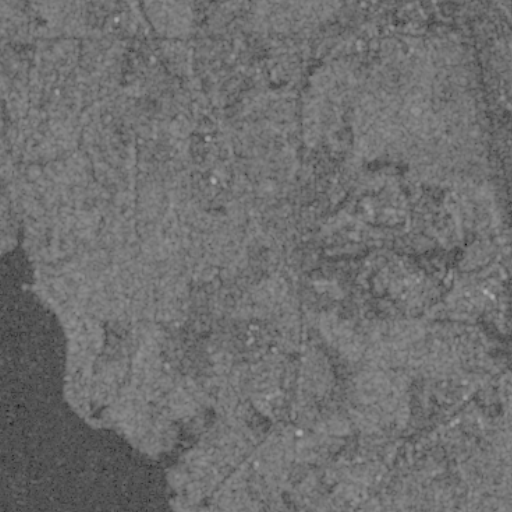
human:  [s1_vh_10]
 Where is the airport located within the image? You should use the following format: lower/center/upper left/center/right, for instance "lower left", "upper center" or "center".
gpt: The airport is located in the upper right of the image.
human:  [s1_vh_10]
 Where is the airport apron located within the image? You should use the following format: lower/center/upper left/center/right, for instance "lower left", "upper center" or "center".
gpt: The airport apron is located in the upper right of the image.
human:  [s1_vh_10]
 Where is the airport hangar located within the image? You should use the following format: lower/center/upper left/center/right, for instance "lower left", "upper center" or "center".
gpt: The airport hangar is located in the upper right of the image.
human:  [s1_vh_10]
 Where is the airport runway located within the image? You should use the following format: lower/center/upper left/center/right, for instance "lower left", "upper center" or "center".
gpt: The airport runway is located in the upper right of the image.
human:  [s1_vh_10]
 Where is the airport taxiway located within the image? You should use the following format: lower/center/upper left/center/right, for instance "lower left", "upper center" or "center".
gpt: The airport taxiway is located in the upper right of the image.
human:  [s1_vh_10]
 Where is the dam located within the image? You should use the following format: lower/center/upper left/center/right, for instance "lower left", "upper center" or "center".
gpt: The dam is located in the lower center of the image.
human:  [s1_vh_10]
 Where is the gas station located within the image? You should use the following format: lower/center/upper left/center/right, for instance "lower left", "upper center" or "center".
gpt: The gas station is located in the upper right of the image.
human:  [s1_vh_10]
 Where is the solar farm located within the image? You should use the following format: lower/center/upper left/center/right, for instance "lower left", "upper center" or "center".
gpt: The solar farm is located in the upper right of the image.
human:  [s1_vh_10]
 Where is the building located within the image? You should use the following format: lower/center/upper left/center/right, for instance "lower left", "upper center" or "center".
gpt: The building is located in the upper right of the image.
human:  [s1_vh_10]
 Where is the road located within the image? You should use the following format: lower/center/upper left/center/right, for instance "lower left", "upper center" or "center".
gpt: There is no road in the image.

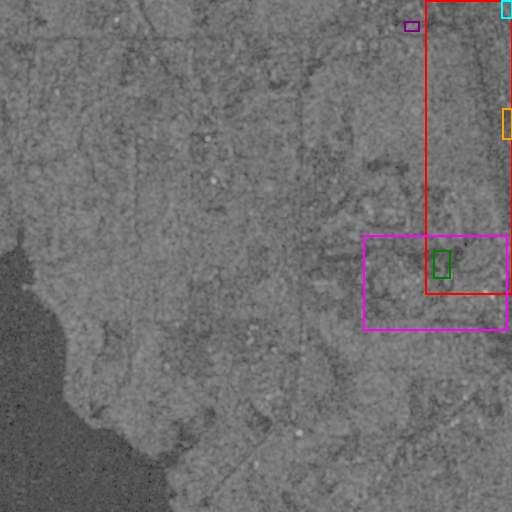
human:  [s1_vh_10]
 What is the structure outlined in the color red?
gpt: The structure outlined in red is an airport.
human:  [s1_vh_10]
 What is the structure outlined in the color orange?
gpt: The structure outlined in orange is an airport apron.
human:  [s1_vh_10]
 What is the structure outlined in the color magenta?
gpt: The structure outlined in magenta is a park.
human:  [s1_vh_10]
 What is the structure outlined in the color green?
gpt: The structure outlined in green is a parking lot.
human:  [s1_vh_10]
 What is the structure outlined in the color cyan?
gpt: The structure outlined in cyan is a solar farm.
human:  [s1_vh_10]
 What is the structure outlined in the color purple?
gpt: The structure outlined in purple is a building.
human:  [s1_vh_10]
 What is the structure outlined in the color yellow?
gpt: There is no yellow outline.